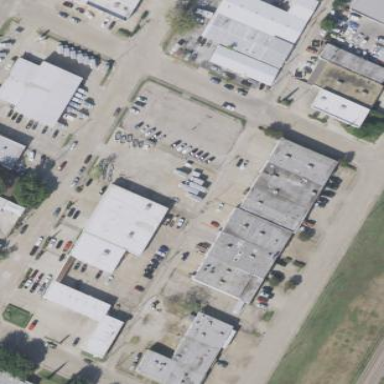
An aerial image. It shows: Commercial building.